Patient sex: M
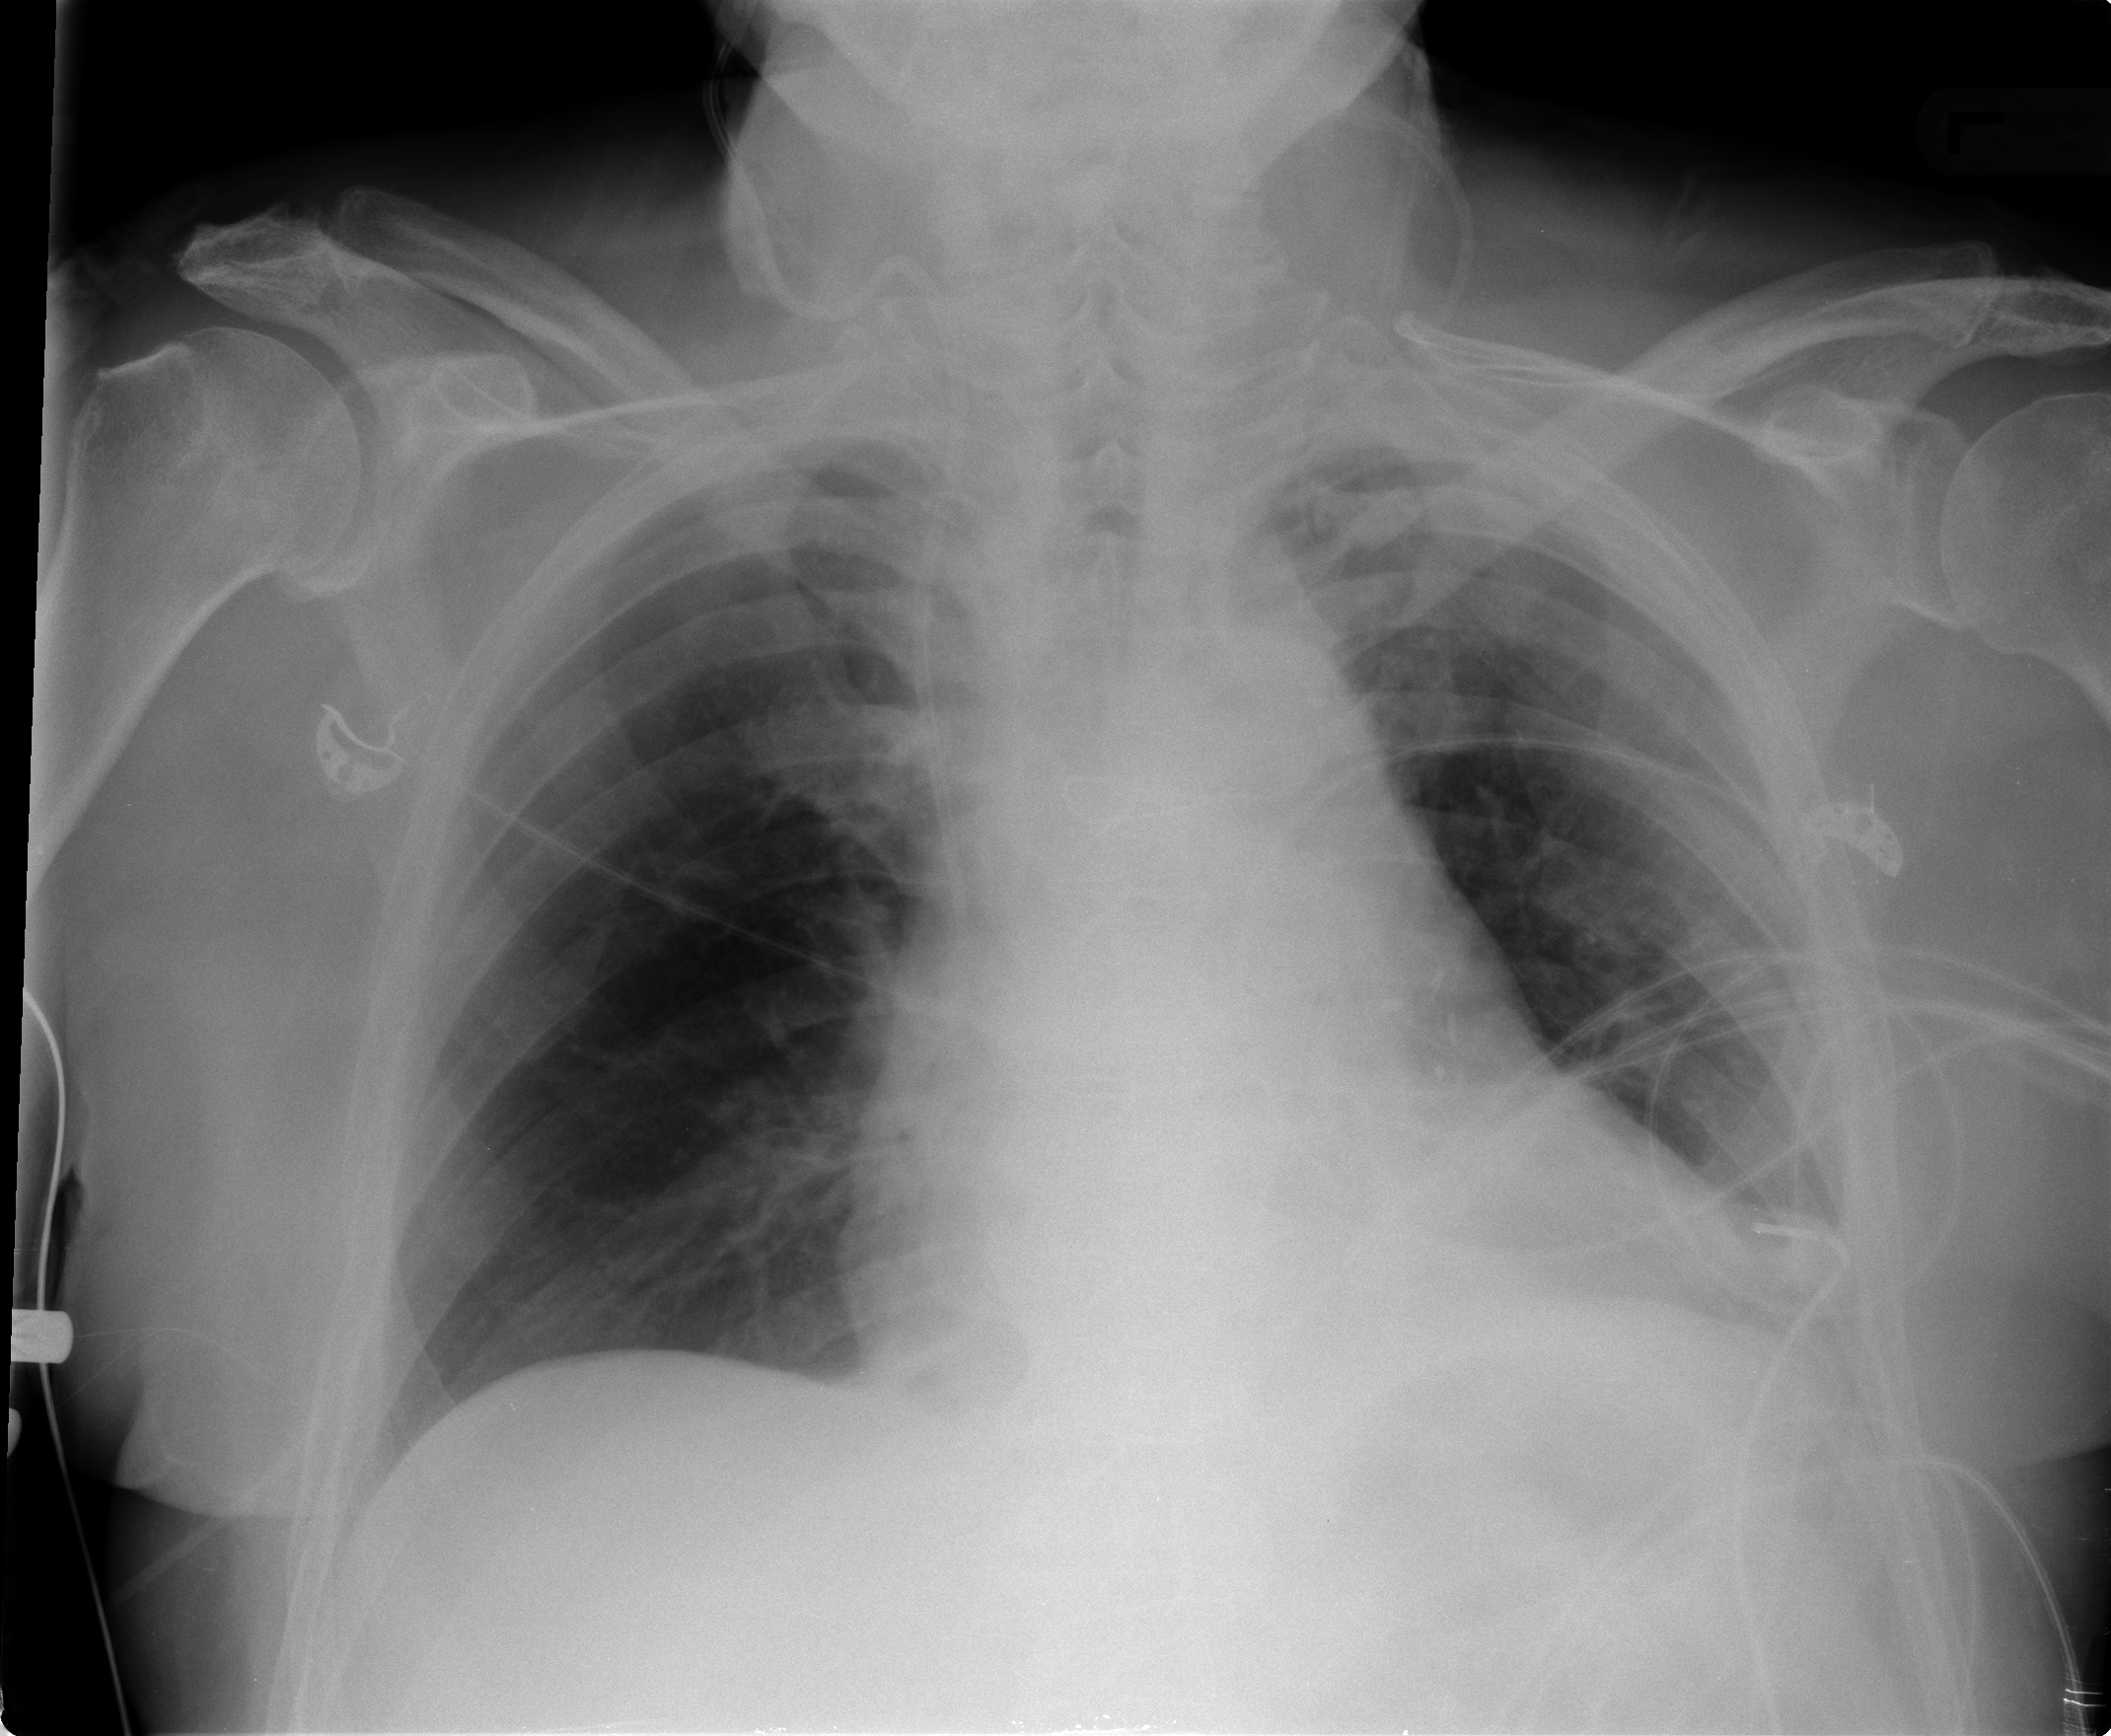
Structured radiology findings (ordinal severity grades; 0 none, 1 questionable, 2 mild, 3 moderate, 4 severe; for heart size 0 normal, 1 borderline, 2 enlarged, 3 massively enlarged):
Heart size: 2
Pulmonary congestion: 1
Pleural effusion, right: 0
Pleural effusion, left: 1
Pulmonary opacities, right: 0
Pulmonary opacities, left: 0
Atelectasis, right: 0
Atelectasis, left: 2